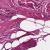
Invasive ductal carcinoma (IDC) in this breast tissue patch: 0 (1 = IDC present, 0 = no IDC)